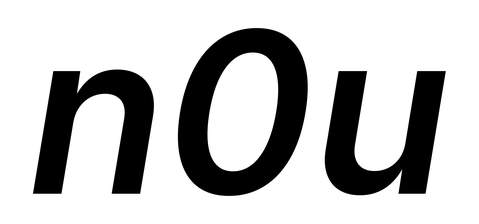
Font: Inter-Italic_SemiBold_Italic